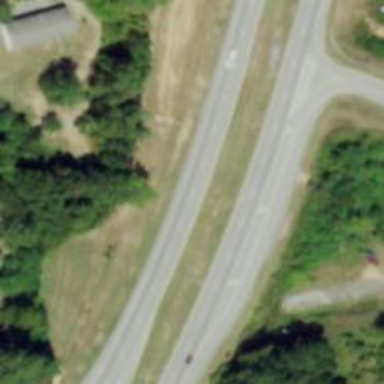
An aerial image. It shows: Trunk highway.